Interaction volume radius: 5 \u00c5
Interaction volume height: 15 \u00c5
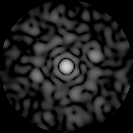
Disorder parameter: 0.8488